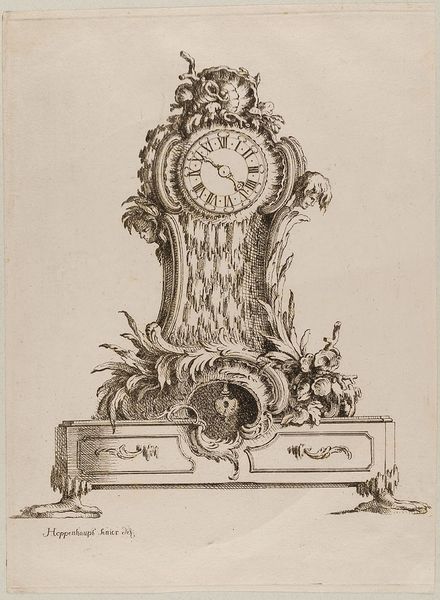
Titel: Standuhr auf breitem Sockel, Blatt aus einer Folge
Künstler: Johann Michael Hoppenhaupt
Standort: Hamburg
Institution: Museum für Kunst und Gewerbe Hamburg
Schlagwörter: rokoko, papier, grafik, graphik, uhr, fotografie, photographie, druckgraphik, druckgrafik, radierung, kunstgewerbe, standuhr, kunsthandwerk, groteske, rocaille, astwerk, zeitmessung, style, reproduktionen, industriedesign, druckerzeugnisse, muschelwerk, pflanzenornamente, tierornamente, ornamentstich, vorlageblätter, tierklauenfüße, hour